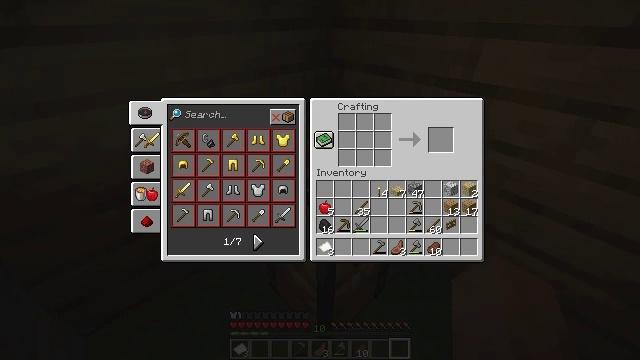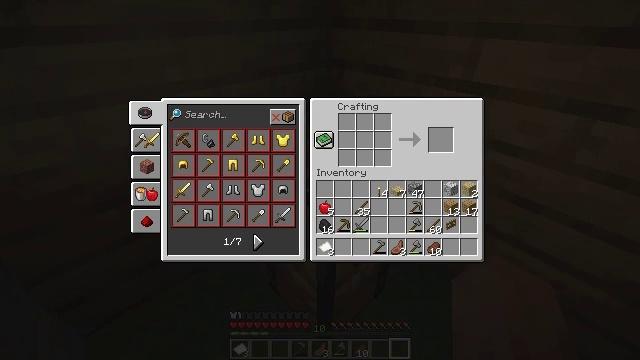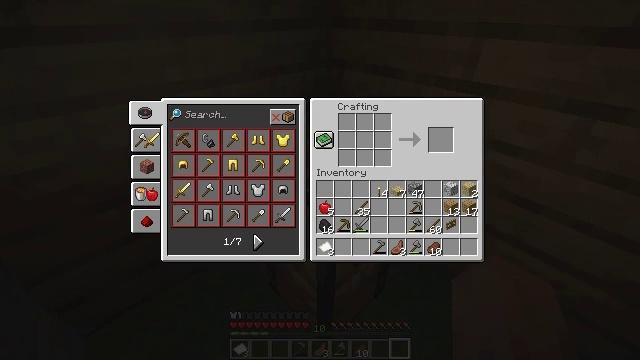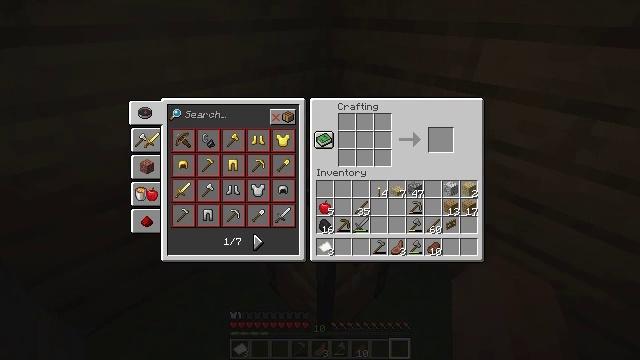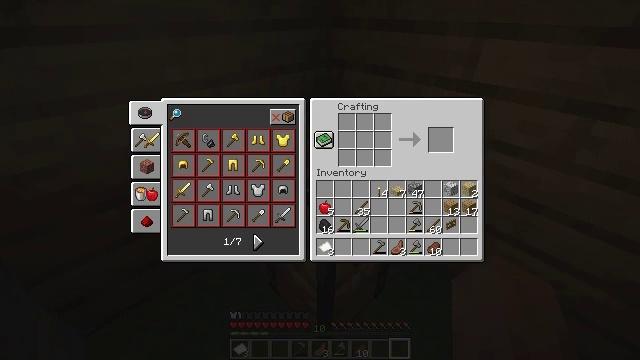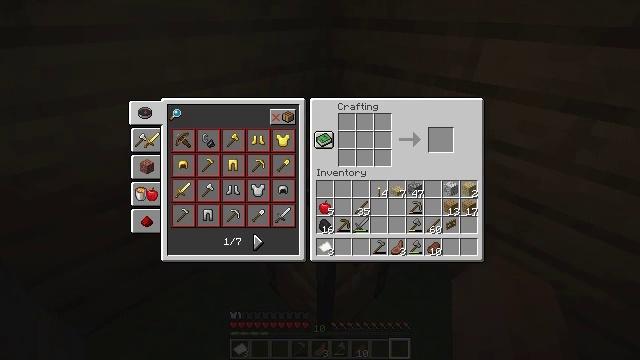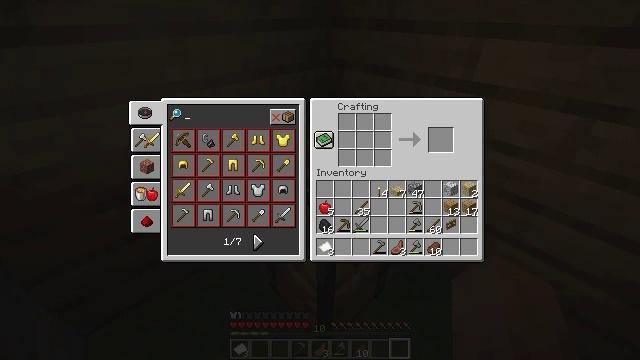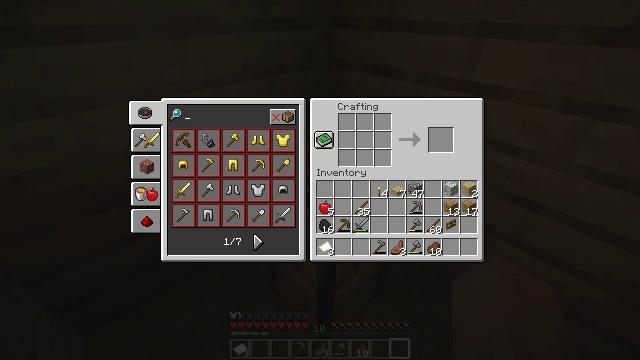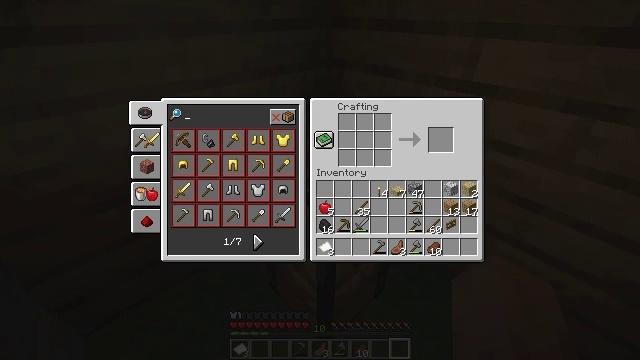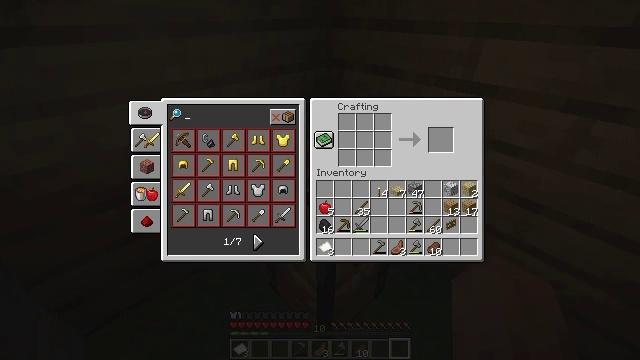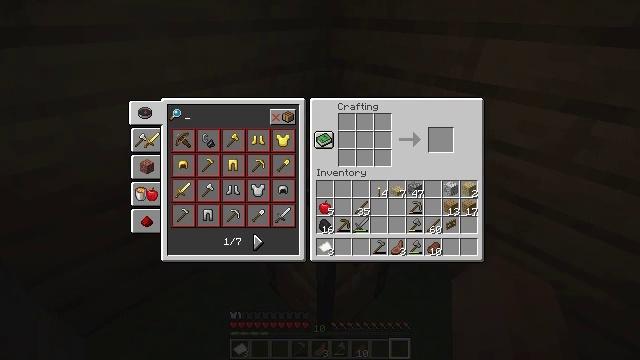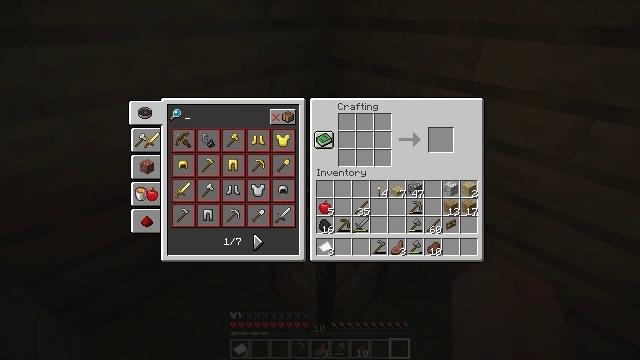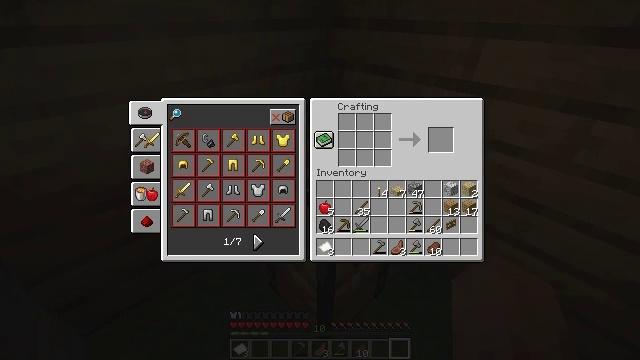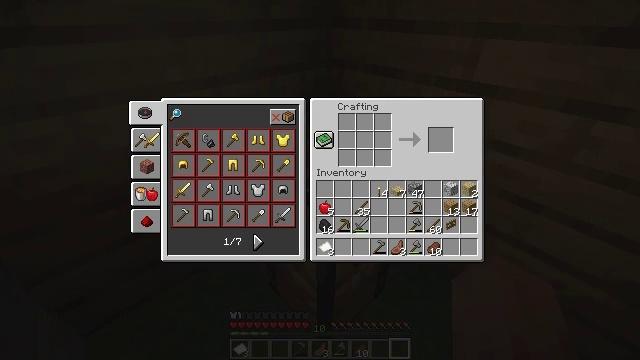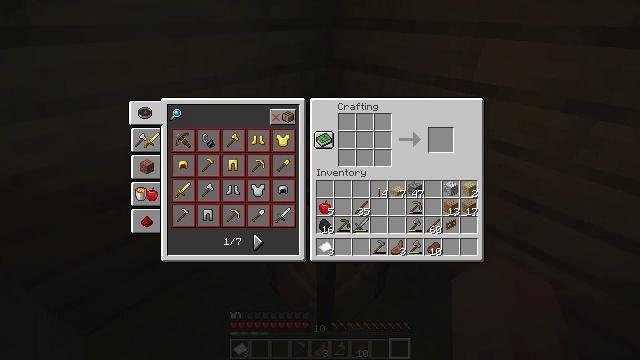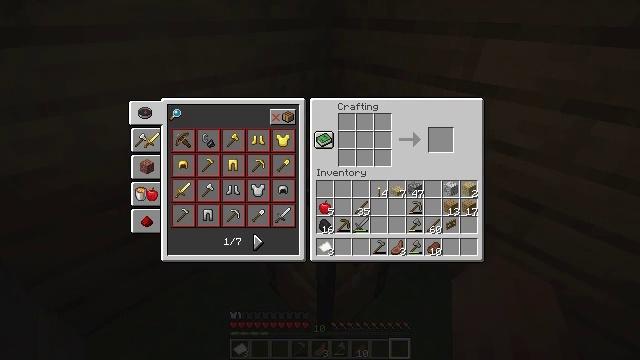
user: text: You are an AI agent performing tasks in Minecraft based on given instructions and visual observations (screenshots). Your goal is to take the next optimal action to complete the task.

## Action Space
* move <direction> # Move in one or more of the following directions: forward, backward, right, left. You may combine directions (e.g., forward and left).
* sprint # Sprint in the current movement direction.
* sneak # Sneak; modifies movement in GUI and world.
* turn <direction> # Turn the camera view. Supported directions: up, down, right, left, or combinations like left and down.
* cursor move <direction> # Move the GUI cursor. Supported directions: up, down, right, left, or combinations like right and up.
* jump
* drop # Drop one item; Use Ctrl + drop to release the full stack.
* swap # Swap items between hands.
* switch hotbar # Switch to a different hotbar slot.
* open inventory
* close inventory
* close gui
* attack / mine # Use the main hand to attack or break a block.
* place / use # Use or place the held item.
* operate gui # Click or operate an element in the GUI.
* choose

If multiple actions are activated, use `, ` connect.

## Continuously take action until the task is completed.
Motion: motion action
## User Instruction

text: Use the crafting table to make a cartography table.
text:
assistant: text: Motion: no_op
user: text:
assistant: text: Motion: no_op
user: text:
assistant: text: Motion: no_op
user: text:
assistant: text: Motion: operate gui
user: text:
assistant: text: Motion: operate gui
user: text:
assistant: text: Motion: operate gui
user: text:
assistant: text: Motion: operate gui
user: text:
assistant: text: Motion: no_op
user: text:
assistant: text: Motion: no_op
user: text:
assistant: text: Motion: no_op
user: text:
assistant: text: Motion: no_op
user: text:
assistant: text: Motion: no_op
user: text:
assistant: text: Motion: no_op
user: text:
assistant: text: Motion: no_op
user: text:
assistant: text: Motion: no_op
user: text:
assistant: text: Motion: no_op
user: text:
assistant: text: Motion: no_op
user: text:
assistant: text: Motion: no_op
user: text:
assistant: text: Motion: no_op
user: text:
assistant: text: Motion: no_op
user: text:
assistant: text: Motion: no_op
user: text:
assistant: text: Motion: no_op
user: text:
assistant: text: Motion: no_op
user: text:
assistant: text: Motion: no_op
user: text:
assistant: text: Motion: no_op
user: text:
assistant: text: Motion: no_op
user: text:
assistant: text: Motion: no_op
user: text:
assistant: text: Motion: no_op
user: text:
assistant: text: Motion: no_op
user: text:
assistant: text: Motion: no_op